На горизонтальном столе один на другом лежат $N=42$ длинных бруска массами $m$, $2 m$, $3 m$, $\ldots$, $42 m$ (см. рисунок).  Они смазаны вязким маслом, так что сила трения между брусками и между нижним бруском и столом пропорциональна относительной скорости и соприкасающихся брусков: $\vec{F}_{тр}=-\alpha \vec{u}$, где $\alpha$ некоторая константа. Сначала все бруски неподвижны, затем верхнему бруску сообщают горизонтальную скорость $\vec{v}$.
Определите смещение $n$-го бруска относительно $(n+1)$-го бруска после остановки брусков.
Какой вид примет стопа брусков после остановки?
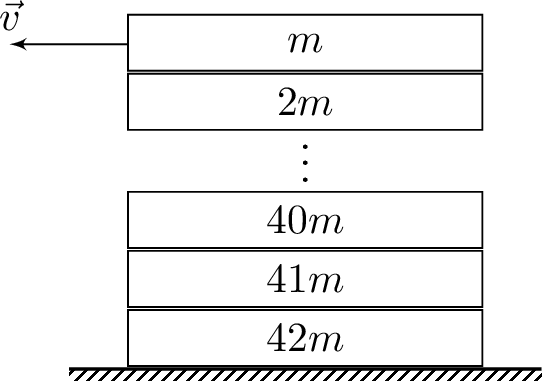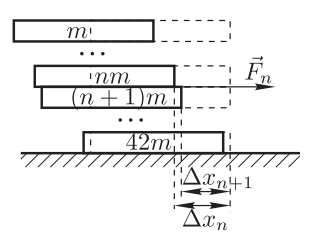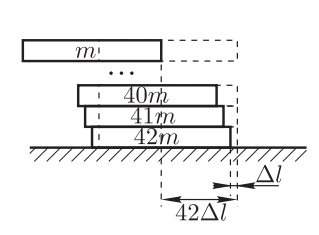
Определите смещение $n$-го бруска относительно $(n+1)$-го бруска после остановки брусков.
Решение: Рассмотрим систему, состоящую из $n$ верхних брусков (см. рисунок).  На эту систему в горизонтальном направлении действует только одна сила — сила трения $F_{n}$ между $n$-м и $(n+1)$-м брусками: $$ F_{n}=-\alpha\left(v_{n}-v_{n+1}\right), $$ где $v_{n}$ и $v_{n+1}$ — скорости $n$-го и $(n+1)$-го брусков соответственно. Рассмотрим малый промежуток времени $\Delta t$. Изменение импульса системы за время $\Delta t$ $$ \Delta p_{n}=F_{n} \Delta t=-\alpha\left(v_{n}-v_{n+1}\right) \Delta t=-\alpha\left(\Delta x_{n}-\Delta x_{n+1}\right), $$ где $\Delta x_{n}$ и $\Delta x_{n+1}$ — расстояния, пройденные соответственно $n$-м и $(n+1)$-м брусками за время $\Delta t$. Поскольку начальный импульс системы из $n$ рассматриваемых брусков был $p=m v$, то $$ -m v=-\alpha \Delta l_{n}, $$ где $\Delta l_{n}=\Delta x_{n}-\Delta x_{n+1}$ — сдвиг $n$-го бруска относительно $(n+1)$-го после остановки системы. Следовательно, $$ \Delta l_{n}=\frac{m v}{\alpha}, $$ то есть величина $\Delta l_{n}$ одинакова для всех $n$. Таким образом, после остановки система будет иметь вид «лесенки» с шагом $\Delta l=m v / \alpha$ (см. рисунок ниже).
Ответ: $$ \Delta l_{n}=\frac{m v}{\alpha}. $$

Какой вид примет стопа брусков после остановки?
Ответ: После остановки система будет иметь вид «лесенки» с шагом $\Delta l=m v / \alpha$.
Темы:
T, Механика, Динамика, Вязкое трение, Всероссийские, Трение